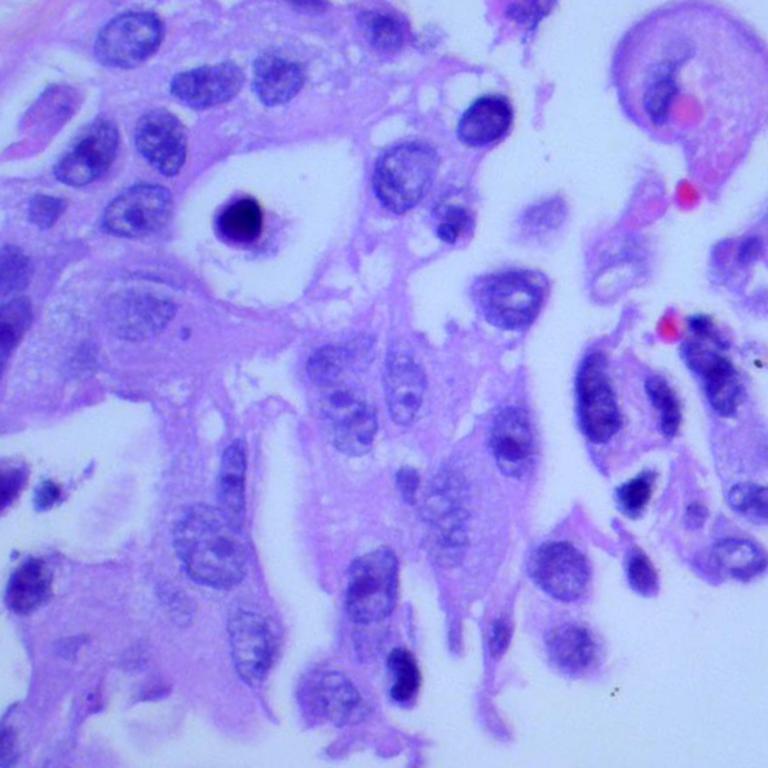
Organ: lung
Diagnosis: adenocarcinomas